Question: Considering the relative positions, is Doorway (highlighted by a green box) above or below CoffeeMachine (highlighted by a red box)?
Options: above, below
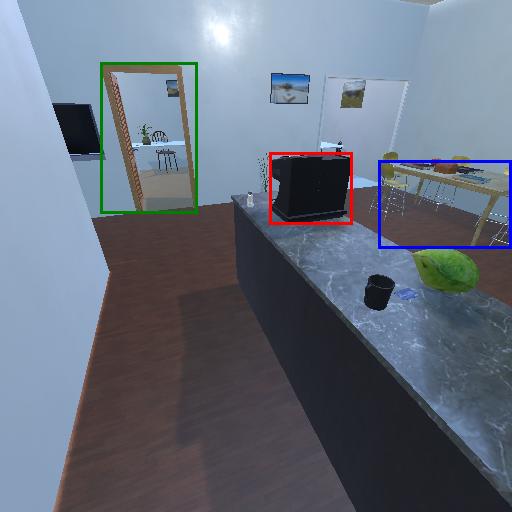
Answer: above